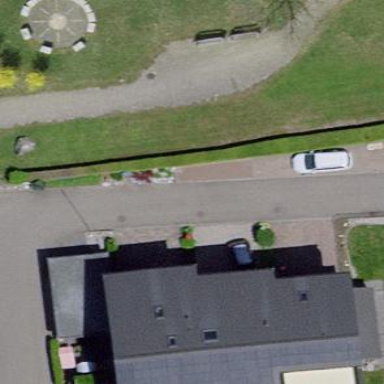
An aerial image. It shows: Terrace building with gabled roof.